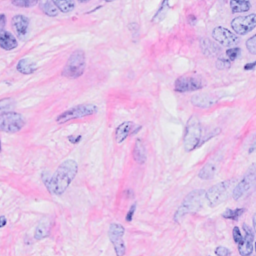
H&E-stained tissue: Breast